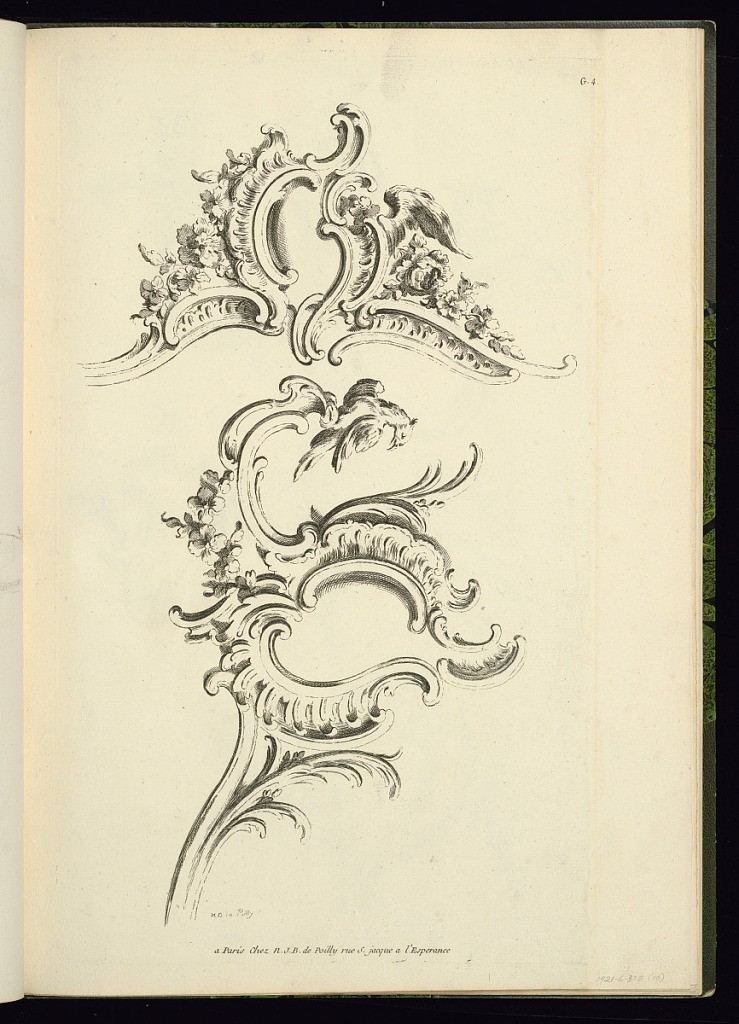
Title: Ornament Designs
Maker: Nicolas-Jean-Baptiste Poilly, de, French, 1707 – 1780
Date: mid- 18th century
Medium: Etching and engraving on laid paper
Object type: Print
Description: Two designs for rococo cartouches and ornament featuring acanthus leaves, c-scrolls, shell, palm leaves, wings, plumes, gadrooning, floral motifs and birds. The plate is signed and numbered.